Question: The excel should behave in the following way:

My Start Date is yet unknown. The advantage I'm seeking is If I change the Start Date. I would like the excel to update all other dates based on the criteria. There will not be any holidays in between the plan. Except the Saturdays and Sundays.
I tried the Workday function, but, I'm unable to track the remaining date from the past row's due date.
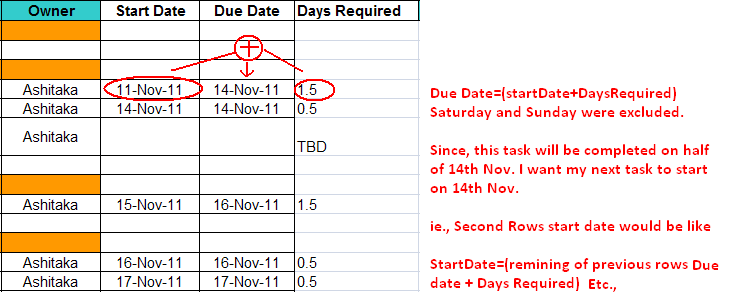
Answer: I figured it out. Here it is. I've added one column called remaining days. Which is a number column
1st Row's 'DueDate = 1st Start Date + Total'
1st Row's 'RemainDays = NetWorkDays(1st startDate, 1st DueDate) - Total no. of days'
from 2nd Row onwards 'startDate = if(previous row remaining < 0.1, workdays(previous due date,1), previous due date)'
from 2nd Row onwards 'dueDate = start date + Total' same for all the rows...
from 2nd Row onwards 'remainingDays = NetWorkDays(startDate, DueDate) - total - previous row due date'
Excel is magical...